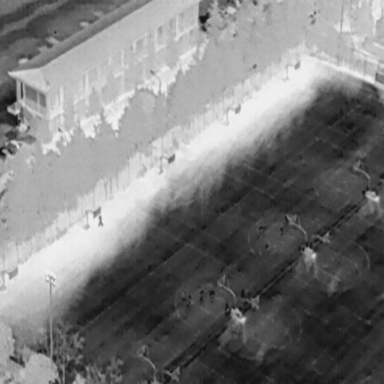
There are 11 People in the infrared image.